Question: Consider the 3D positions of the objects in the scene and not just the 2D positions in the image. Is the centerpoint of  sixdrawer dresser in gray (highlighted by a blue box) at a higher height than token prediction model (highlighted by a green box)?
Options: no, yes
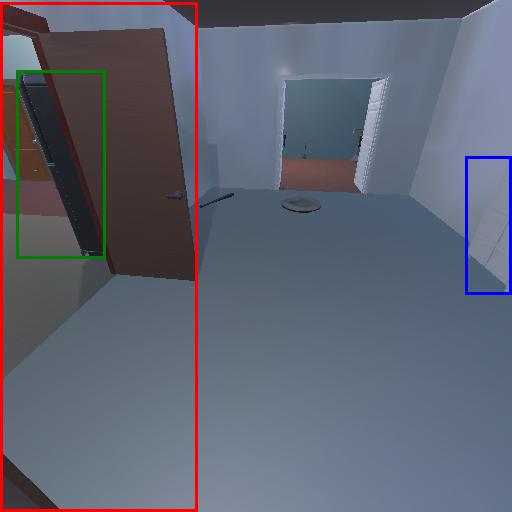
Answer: no